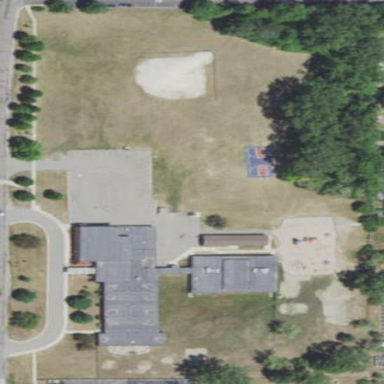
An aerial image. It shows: School.